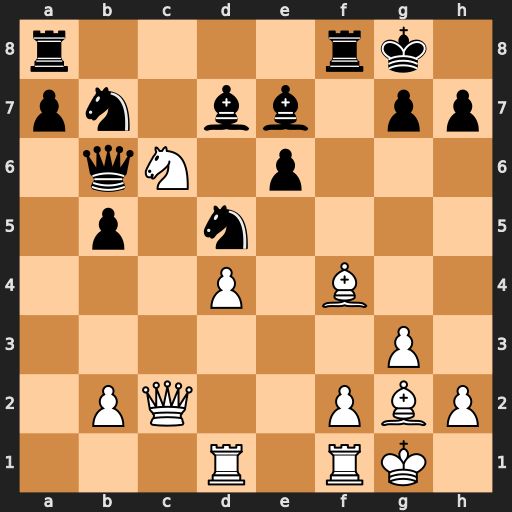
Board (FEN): r4rk1/pn1bb1pp/1qN1p3/1p1n4/3P1B2/6P1/1PQ2PBP/3R1RK1
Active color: w
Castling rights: -
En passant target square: -
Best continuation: Bxd5 exd5 Nxe7+